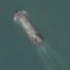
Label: civil